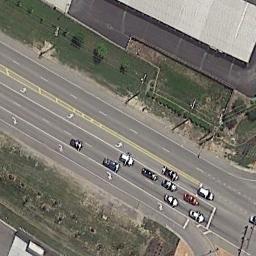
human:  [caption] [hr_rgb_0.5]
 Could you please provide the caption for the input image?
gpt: There was only a white truck on the highway below .

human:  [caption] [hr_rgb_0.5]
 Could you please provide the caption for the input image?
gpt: The freeway is next to a building with some cars .

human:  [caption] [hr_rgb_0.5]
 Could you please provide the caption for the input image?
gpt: There are many buildings and green plants on both sides of the freeway, And there are many cars on the freeway .

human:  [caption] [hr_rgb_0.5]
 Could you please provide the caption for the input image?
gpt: A straight freeway goes through the green belt and on one side a  building .

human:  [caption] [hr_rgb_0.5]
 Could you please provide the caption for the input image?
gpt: There are some green lawns and buildings beside the freeway .